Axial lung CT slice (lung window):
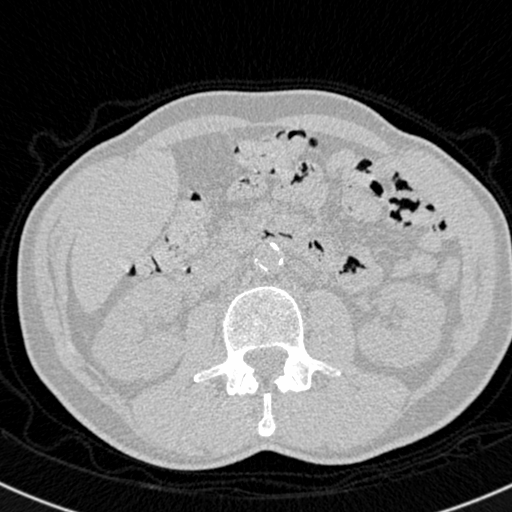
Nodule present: no